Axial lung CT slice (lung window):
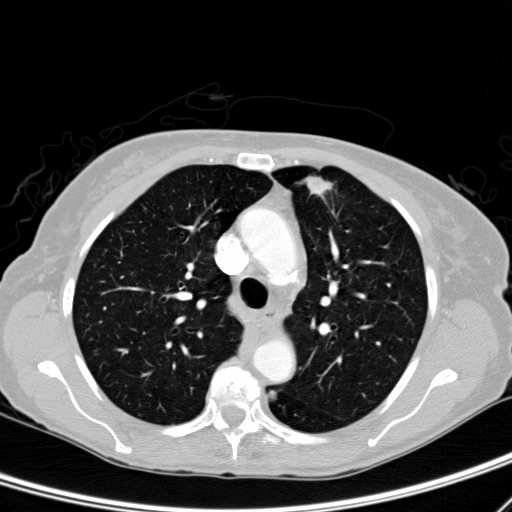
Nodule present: yes
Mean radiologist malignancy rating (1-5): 5